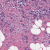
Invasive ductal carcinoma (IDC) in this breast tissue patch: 1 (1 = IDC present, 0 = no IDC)